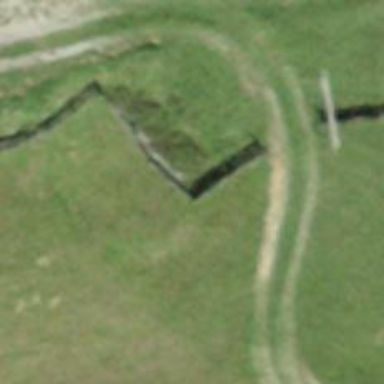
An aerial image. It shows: Fence.